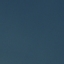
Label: SeaLake